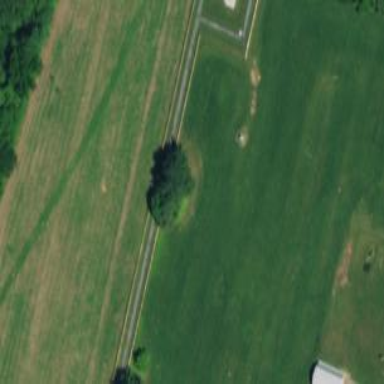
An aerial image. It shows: Memorial site with historic significance.